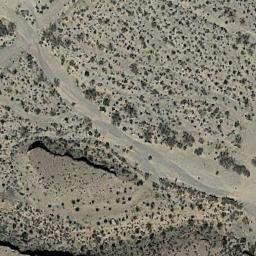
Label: chaparral